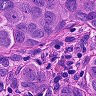
Metastatic tissue present: yes